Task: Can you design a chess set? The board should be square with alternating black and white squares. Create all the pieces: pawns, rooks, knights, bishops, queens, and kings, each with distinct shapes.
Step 4328:
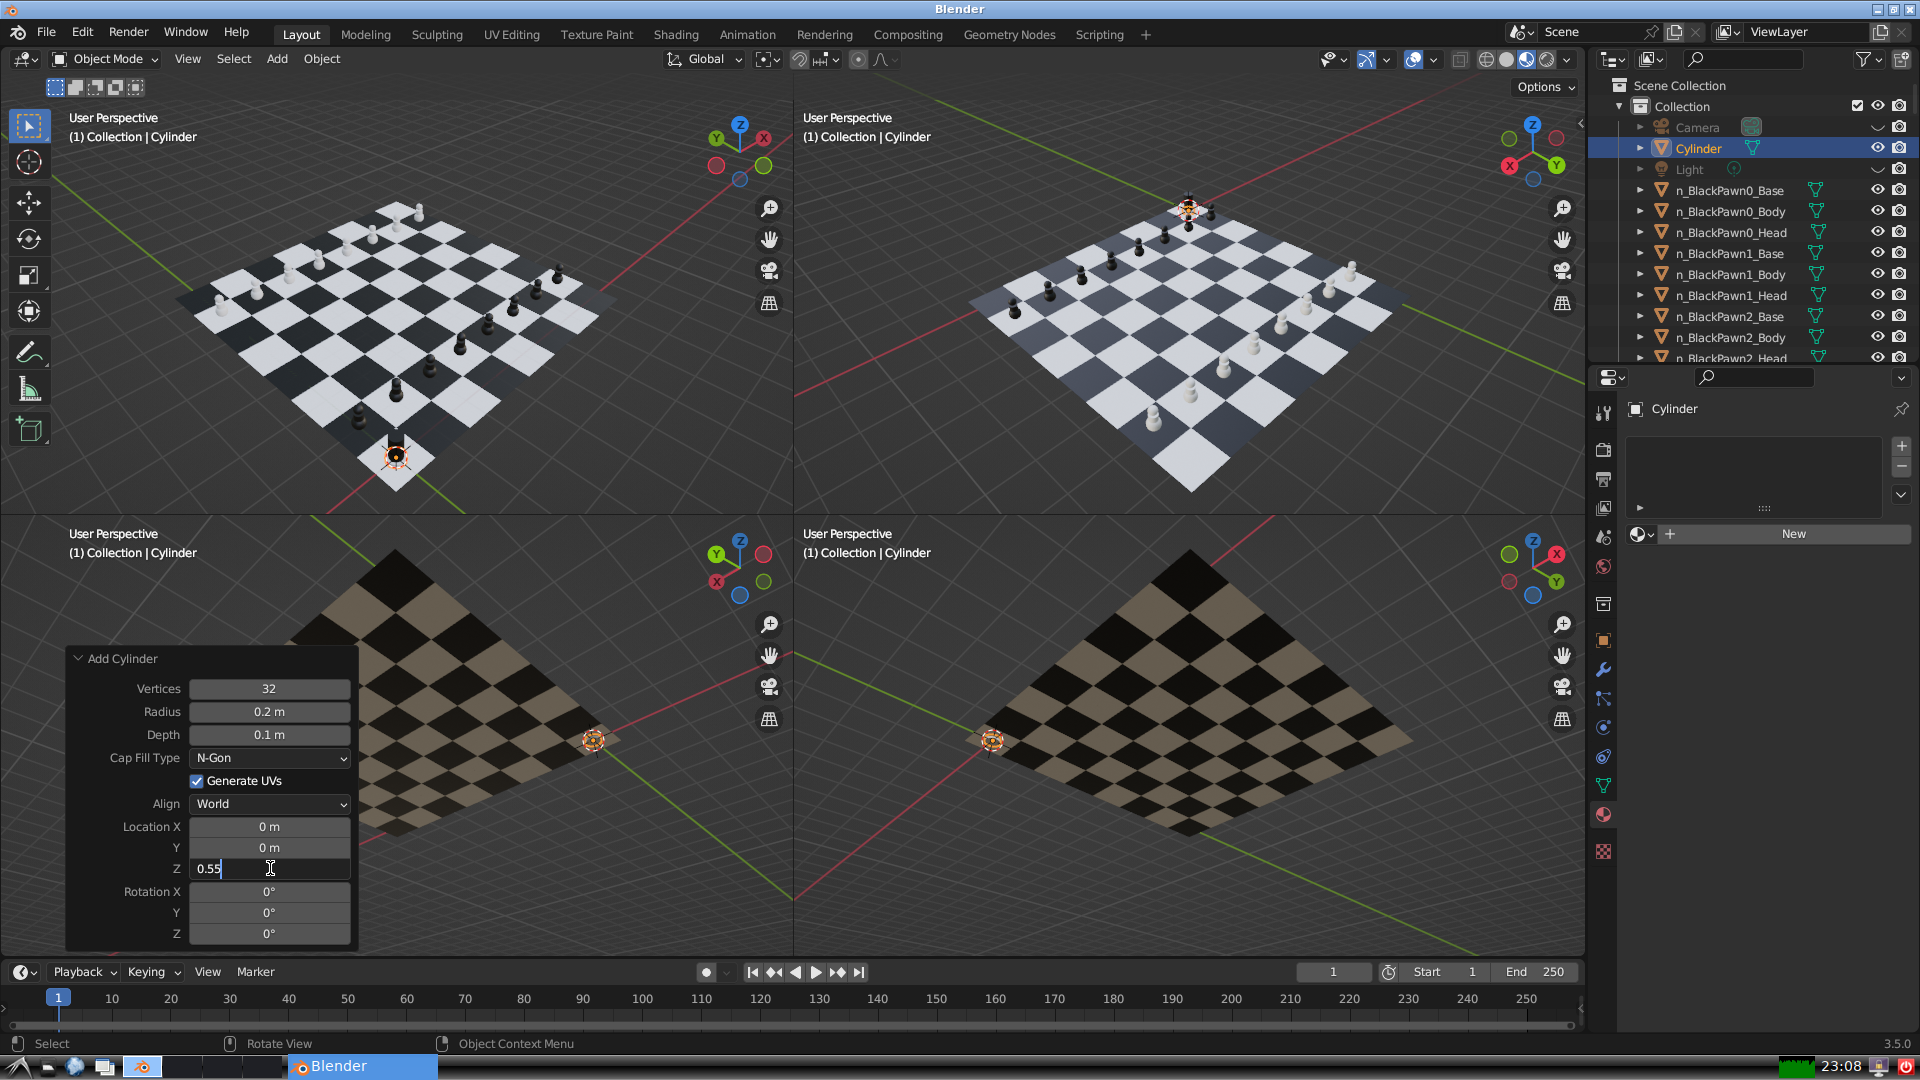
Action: {"key_press": ['Return']}